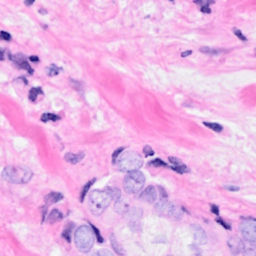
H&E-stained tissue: Breast